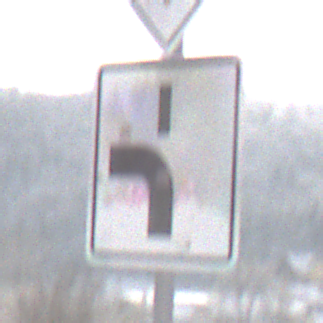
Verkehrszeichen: VerlaufVorfahrtsstrasse5
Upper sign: Vorfahrtsstrasse
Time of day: MorningAfternoon
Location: Outdoor (Nature)
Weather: PartlyCloudy
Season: Winter
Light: Natural